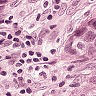
Metastatic tissue present: yes